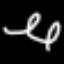
Label: squiggle